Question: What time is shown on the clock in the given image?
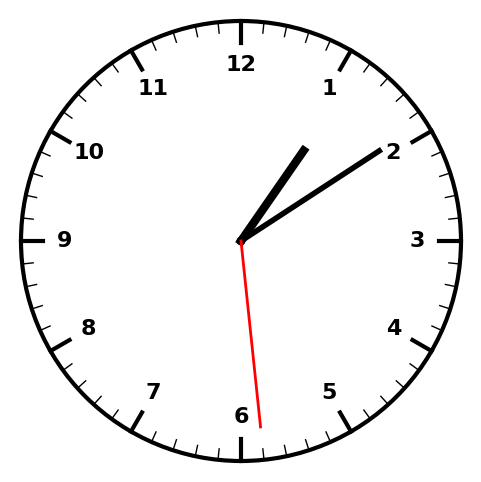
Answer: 01:09:29